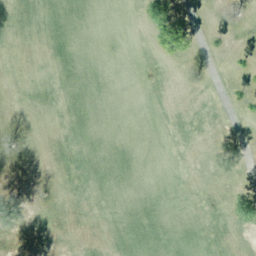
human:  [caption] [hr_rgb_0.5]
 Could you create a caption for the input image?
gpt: This is a part of a golf course with green turfs and some trees .

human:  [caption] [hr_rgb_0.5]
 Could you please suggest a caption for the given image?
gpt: A part of a golf course with green turfs and some trees .

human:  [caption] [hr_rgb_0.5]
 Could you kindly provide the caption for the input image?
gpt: A part of a golf course with green turfs and some trees .

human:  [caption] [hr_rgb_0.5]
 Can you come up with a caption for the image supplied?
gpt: There are turfs and some trees in the golf course .

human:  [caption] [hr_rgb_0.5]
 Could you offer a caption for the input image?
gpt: Green turfs and some trees in the golf course .